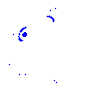
Particle: pion